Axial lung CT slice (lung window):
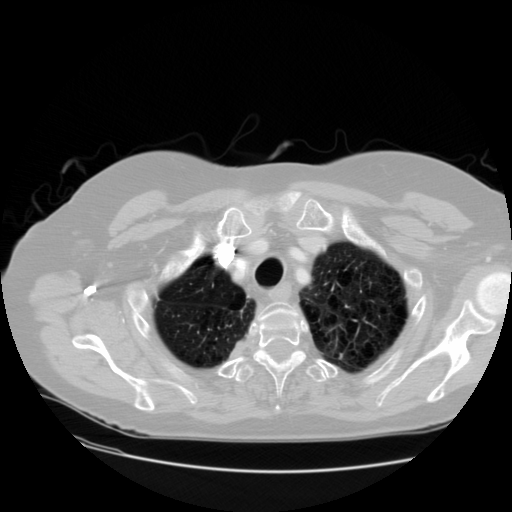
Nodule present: no